Question: As this picture shows, any easy way to create a clickable label inside an input

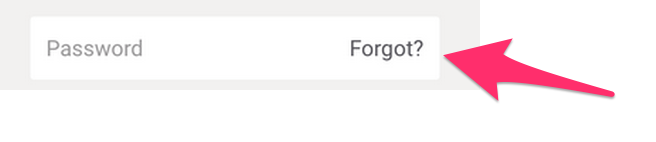
Answer: How about something like that:
'''
<input value="" placeholder="Password" style="padding-right: 60px;"><a href="#" style="margin-left: -60px; padding-left: 10px;">Forgot</a>
'''
<URL>